Question: I currently have a 'webview' that displays a current site. However, it cuts off the side of the page. See the picture below. Is there anyway to fix this? See my code and xml below too. Thanks!
Picture:

Code:
'''
// create alert dialog
blogDialog = new AlertDialog.Builder(BlogActivity.this).create();
// add progress bar support
getWindow().requestFeature(Window.FEATURE_PROGRESS);
// make progress bar visible
getWindow().setFeatureInt(Window.FEATURE_PROGRESS,
Window.PROGRESS_VISIBILITY_ON);
setContentView(R.layout.webtab);
sdrWebView = (WebView) findViewById(R.id.sdrwebview);
sdrWebView.getSettings().setJavaScriptEnabled(true);
// set web view zoom
//sdrWebView.setInitialScale(scaleInPercent)
// set the width,zoom function, and other settings
sdrWebView.getSettings().setUseWideViewPort(true);
//sdrWebView.getSettings().getUseWideViewPort(true);
sdrWebView.setInitialScale(0);
sdrWebView.getSettings().setBuiltInZoomControls(false);
sdrWebView.getSettings().setJavaScriptCanOpenWindowsAutomatically(true);
sdrWebView.canGoBack();
sdrWebView.getSettings().setAllowFileAccess(true);
sdrWebView.getCertificate();
// remove scrollbar
sdrWebView.setVerticalScrollBarEnabled(false);
// set the URL
sdrWebView.loadUrl("http://www.stopdroprave.com");
//enable flash
sdrWebView.getSettings().setJavaScriptEnabled(true);
'''
XML:
'''
<RelativeLayout
android:id="@+id/relativeLayout1"
android:layout_width="fill_parent"
android:layout_height="fill_parent"
xmlns:android="http://schemas.android.com/apk/res/android"
xmlns:ads="http://schemas.android.com/apk/lib/com.google.ads"
android:orientation="vertical">
<WebView
android:id="@+id/sdrwebview"
android:layout_width="fill_parent"
android:layout_height="fill_parent"/>
</RelativeLayout>
'''
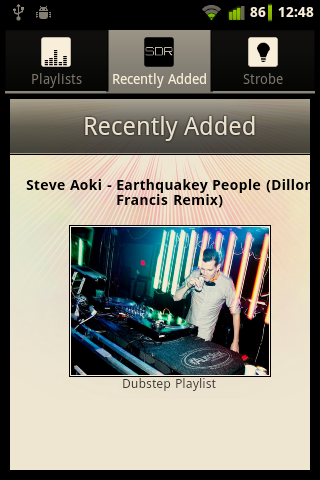
Answer: Two possibilities here:
1. Look if you got padding/margin in your parent view (the tabhost layout).
2. Add following to your:
> '''
<supports-screens android:smallScreens="true"
android:normalScreens="true"
android:largeScreens="true"
android:anyDensity="true" />
'''